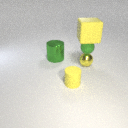
small yellow rubber cylinder to the right of large green metal cylinder